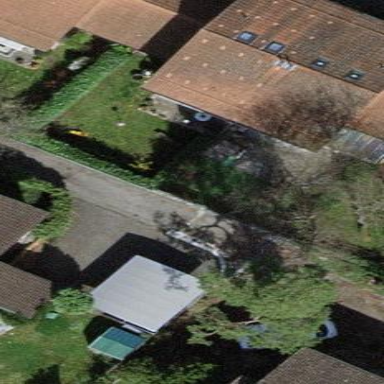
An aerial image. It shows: Garden enclosed by fence.